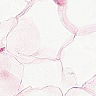
Metastatic tissue present: no